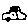
Label: car